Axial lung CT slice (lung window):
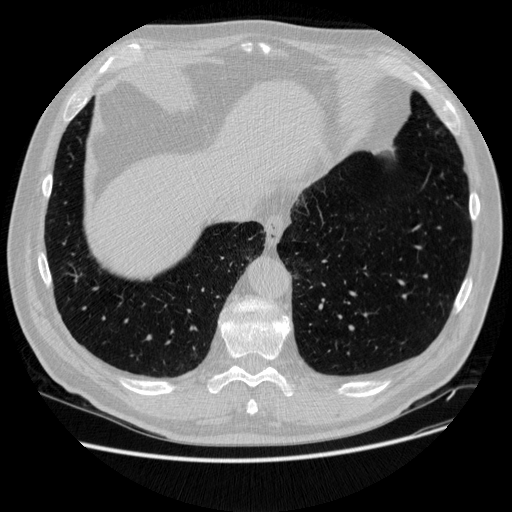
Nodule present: no